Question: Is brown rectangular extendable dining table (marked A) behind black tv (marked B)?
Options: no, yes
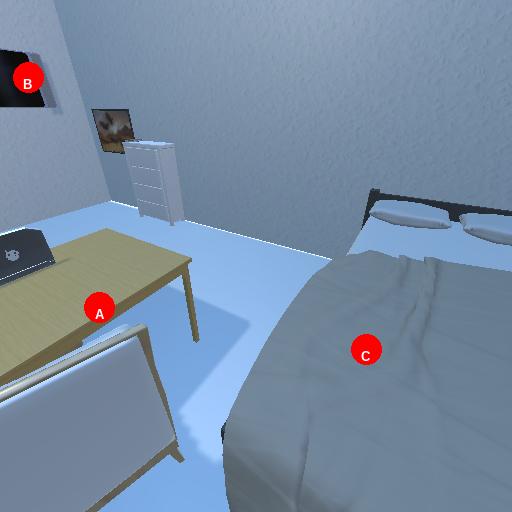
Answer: no